Interaction volume radius: 5 \u00c5
Interaction volume height: 20 \u00c5
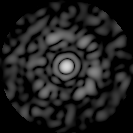
Disorder parameter: 0.835